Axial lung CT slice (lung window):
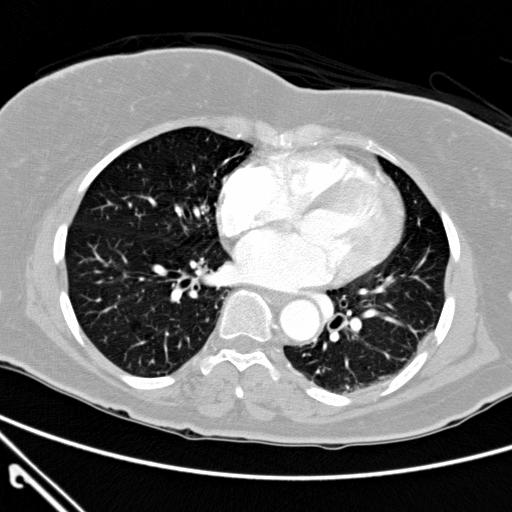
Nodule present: no